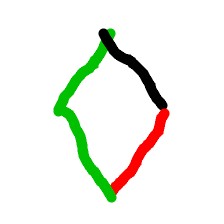
Shape: rhombus